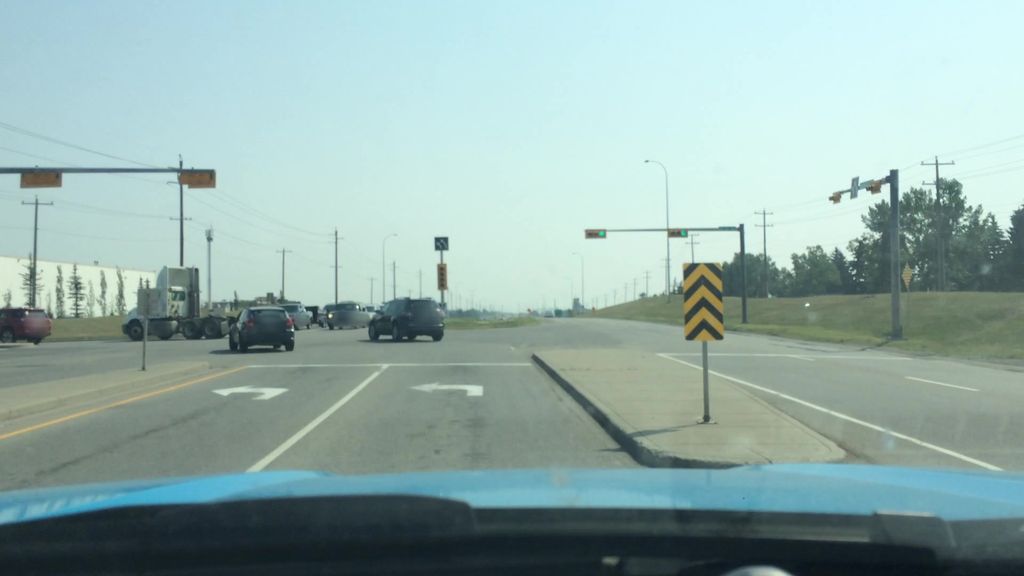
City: calgary